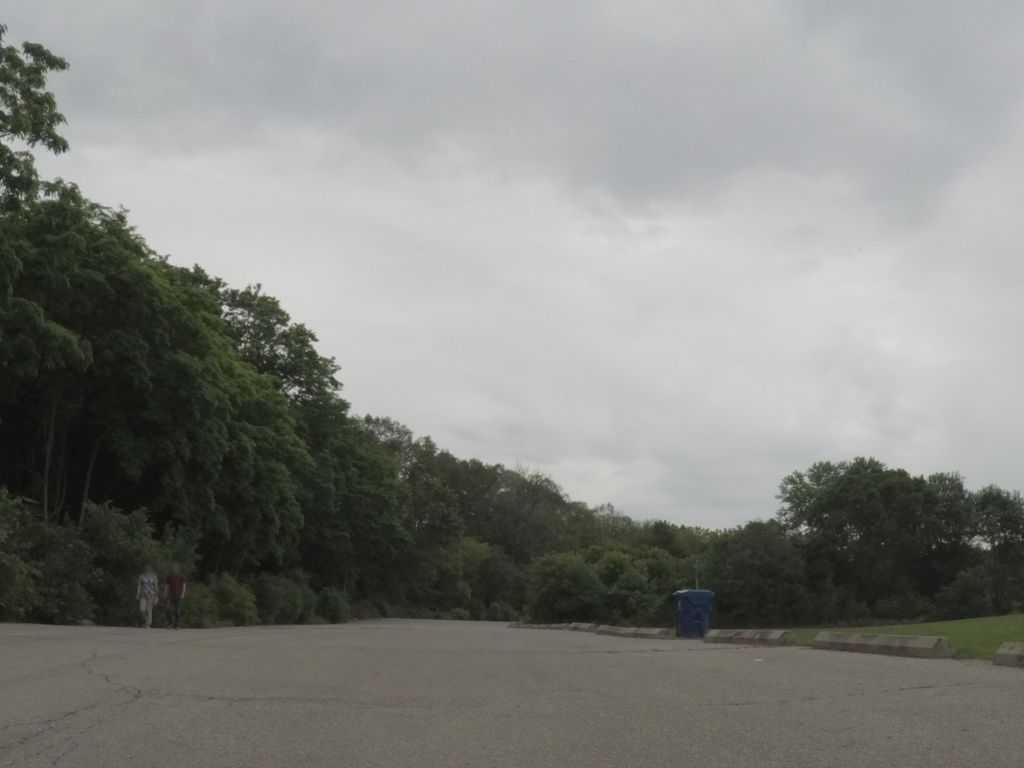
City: toronto